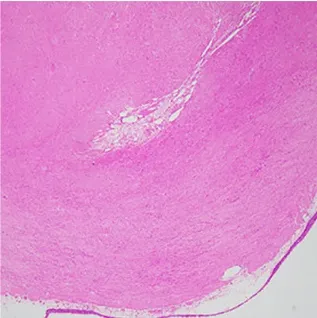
(D) Leiomyoma.
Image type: pathology (h&e)